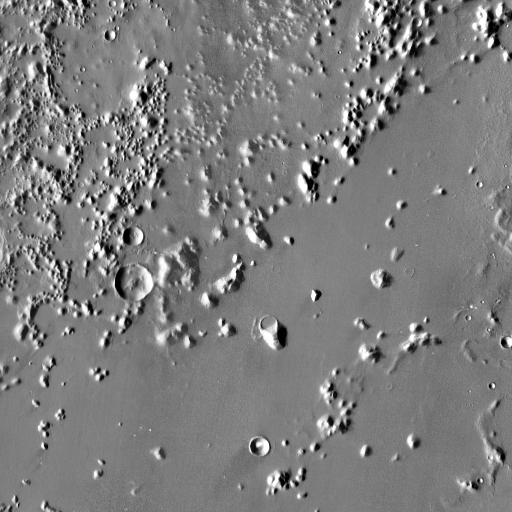
Crater classes present: Background, Other, Buried